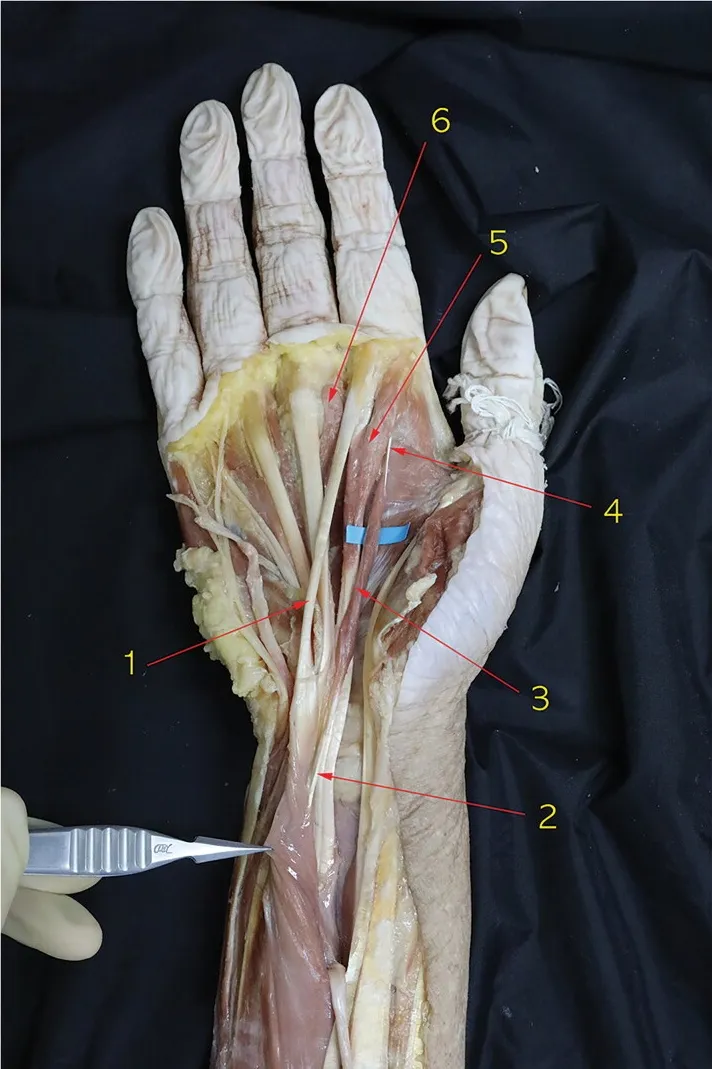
Dissection of the right wrist in the same cadaver with Figure 1. 1. Tendinous portion of flexor digitorum superficialis to the index finger, 2. Origin of the accessory first lumbrical muscle in a tendinous form, 3. Accessory first lumbrical muscle bundle, 4. Tendinous portion of the accessory first lumbrical muscle, 5. first lumbrical muscle, 6. Second lumbrical muscle.
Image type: medical_photograph (other_medical_photograph)